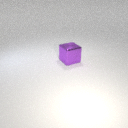
large purple metal cube